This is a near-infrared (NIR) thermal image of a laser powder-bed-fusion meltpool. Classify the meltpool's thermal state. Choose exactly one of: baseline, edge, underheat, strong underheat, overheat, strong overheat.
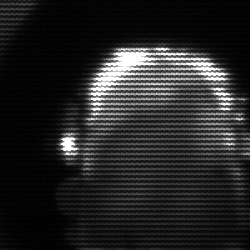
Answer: baseline